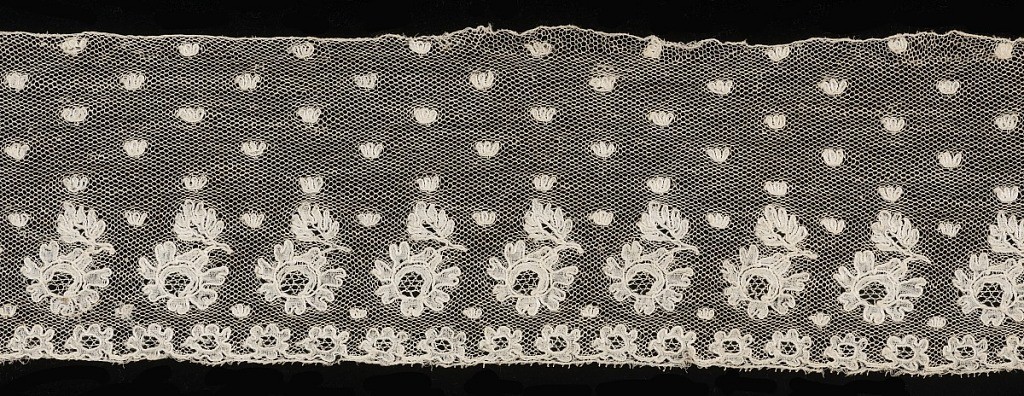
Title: Border
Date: early 19th century
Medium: linen Technique: bobbin lace, Mechlin style
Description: Straight border of Mechlin lace with a design of buds sprinkled over the field, and a border of detached leaf and flower motifs above a row of flowers.